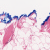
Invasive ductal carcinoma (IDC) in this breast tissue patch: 0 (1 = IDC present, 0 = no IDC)